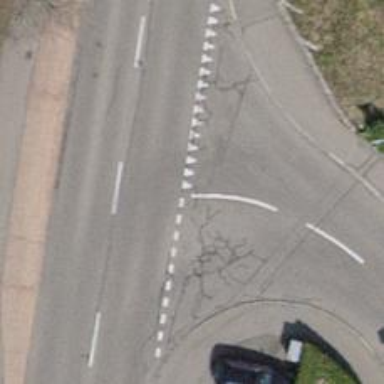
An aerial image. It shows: Road with "give way" sign.